Interaction volume radius: 5 \u00c5
Interaction volume height: 20 \u00c5
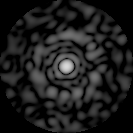
Disorder parameter: 0.8466